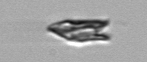
Label: Chrysochromulina_lanceolata